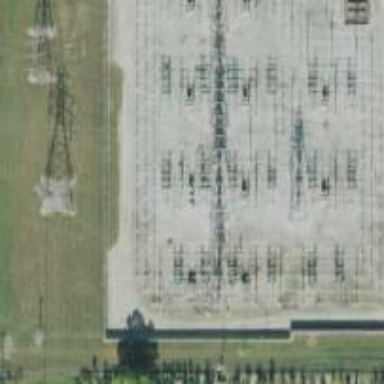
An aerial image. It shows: Switch used for power control.